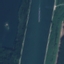
Land use / land cover: River